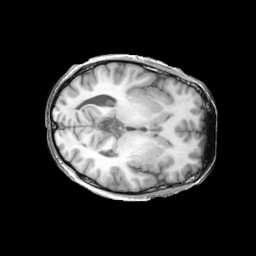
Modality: T1w
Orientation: axial
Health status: ill
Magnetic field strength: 3 T